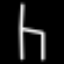
Label: chair